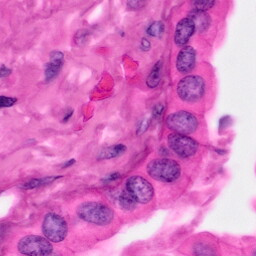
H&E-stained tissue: Pancreatic